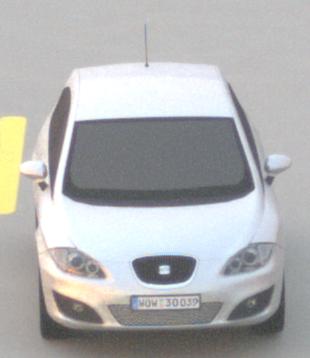
Make: SEAT
Model: Leon 1.4
Detailed model: Leon (1P)
Model produced from: 2009/04
Model produced until: 2010/08
Doors: 5
Color: white
Road condition: dry road
Daytime: sunrise or sunset
Contrast: medium contrast